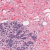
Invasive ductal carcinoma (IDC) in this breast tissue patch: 0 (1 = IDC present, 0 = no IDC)